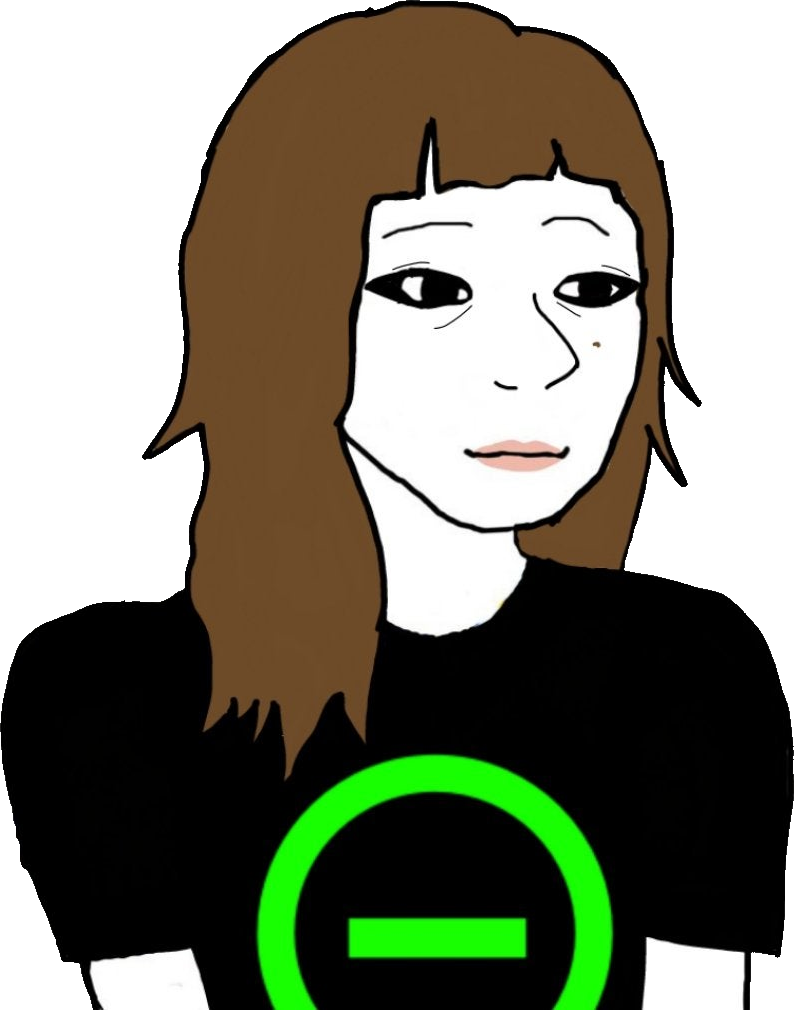
Label: 5_Doomer_Girl